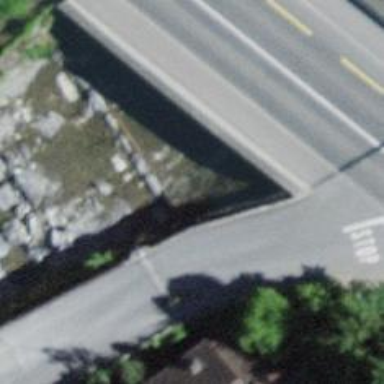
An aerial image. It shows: Lift gate barrier.